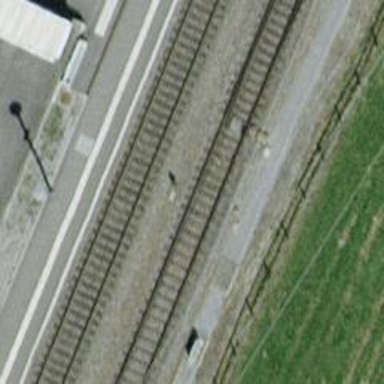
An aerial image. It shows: Railway switch.